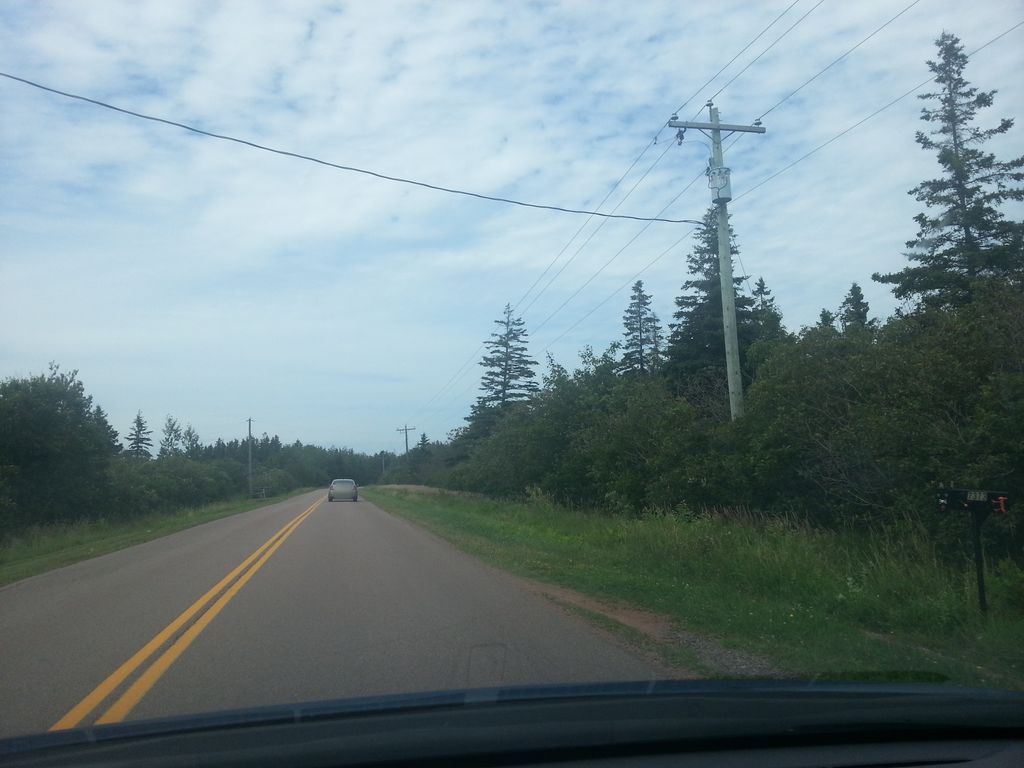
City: charlottetown